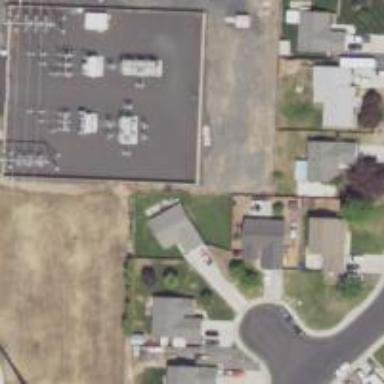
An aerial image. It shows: Power substation.